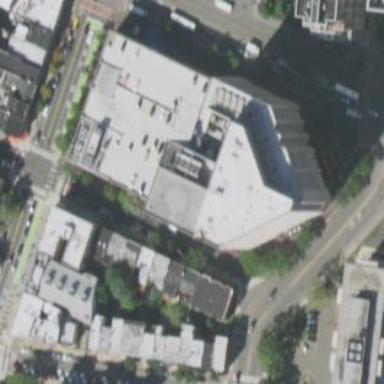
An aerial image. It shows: Commercial building.